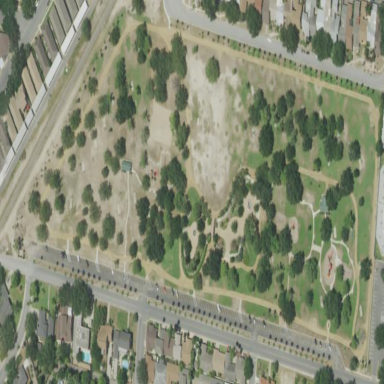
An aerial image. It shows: Park.